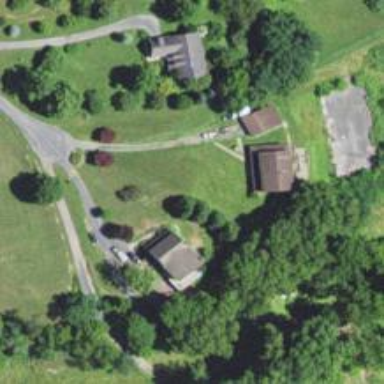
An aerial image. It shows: Driveway leading to service road.